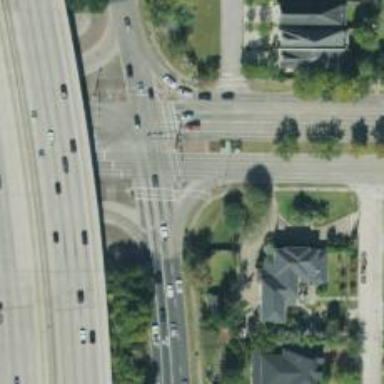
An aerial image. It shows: Marked road crossing.